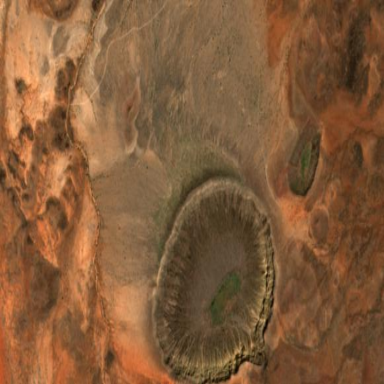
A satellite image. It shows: Natural crater.